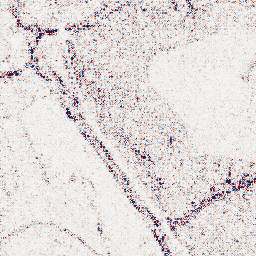
Category: wavelet
Decomposition family: wavelet_dwt
Decomposition parameters: wavelet: db4
level: 1
Upsampling method: regularized
Upsampling parameters: scale: 4
lambda_reg: 0.01
Upsampling scale: 4